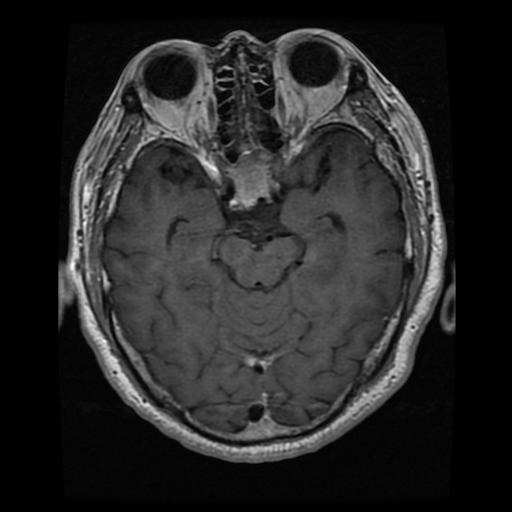
Label: pituitary